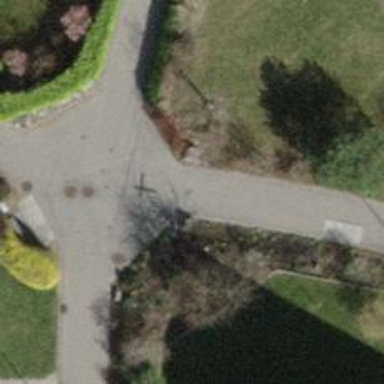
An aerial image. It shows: Bollard barrier.